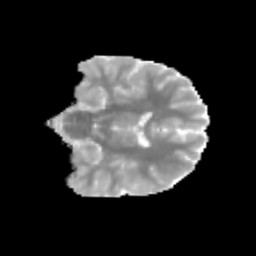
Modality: MD
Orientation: coronal
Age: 11
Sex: male
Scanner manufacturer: siemens
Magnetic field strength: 3 T
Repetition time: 3.8 s
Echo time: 0.07 s